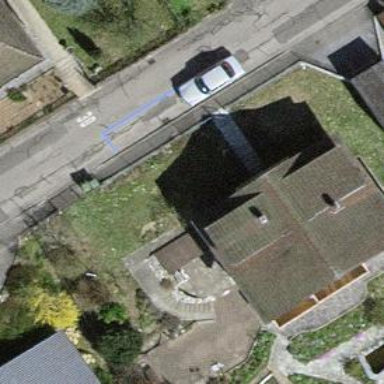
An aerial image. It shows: Detached building.